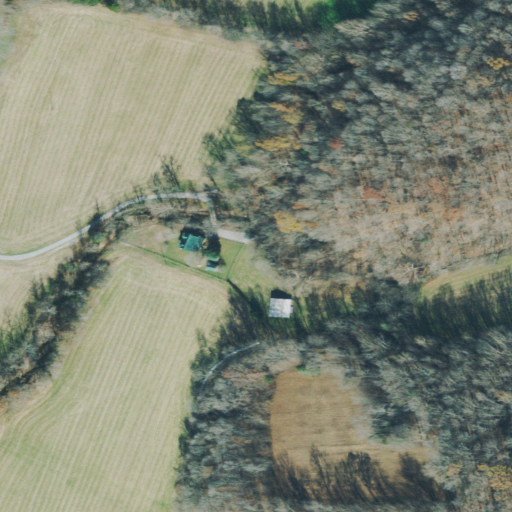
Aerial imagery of valley in Tennessee named Stringer Hollow containing deciduous forest, pasture, open development, mixed forest, low intensity development, and grassland